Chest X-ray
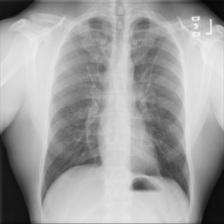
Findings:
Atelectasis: negative
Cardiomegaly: negative
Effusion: negative
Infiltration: negative
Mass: negative
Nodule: negative
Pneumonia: negative
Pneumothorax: negative
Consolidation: negative
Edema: negative
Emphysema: negative
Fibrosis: negative
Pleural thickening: negative
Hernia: negative